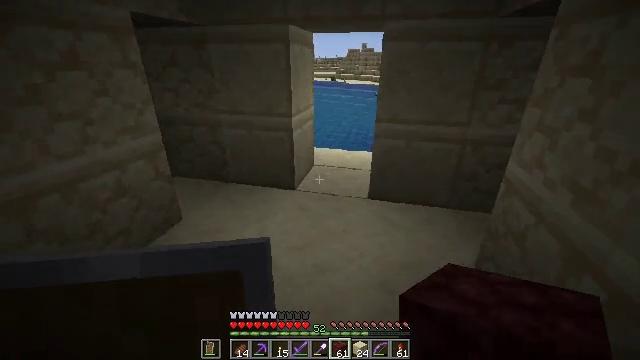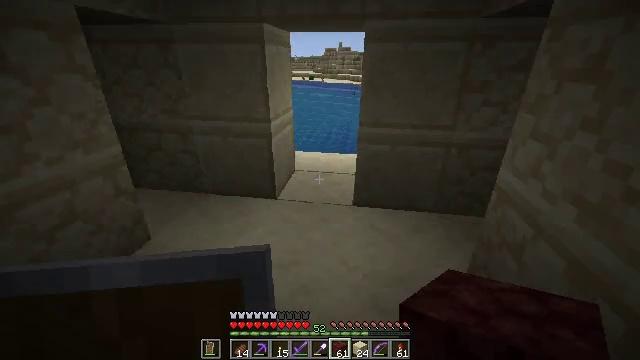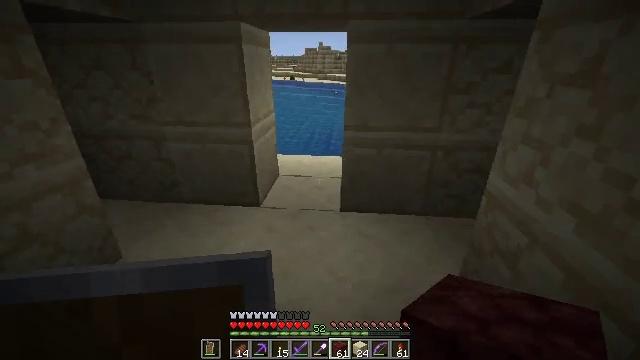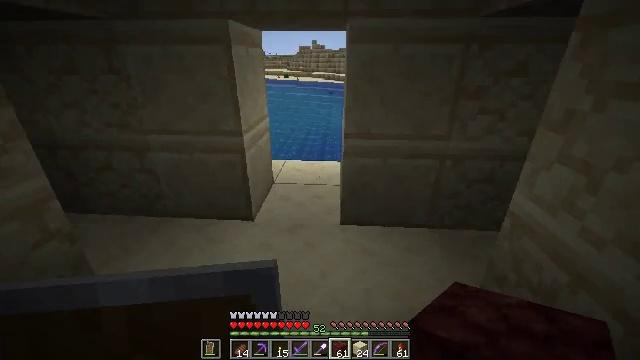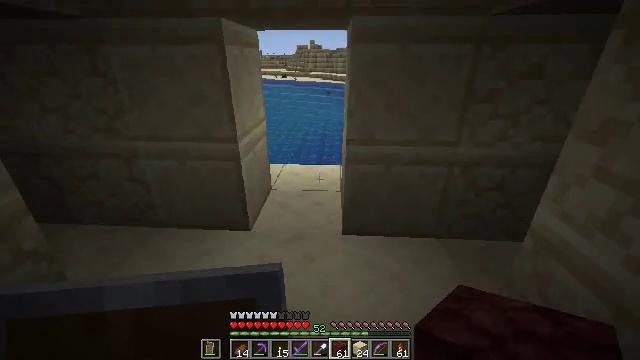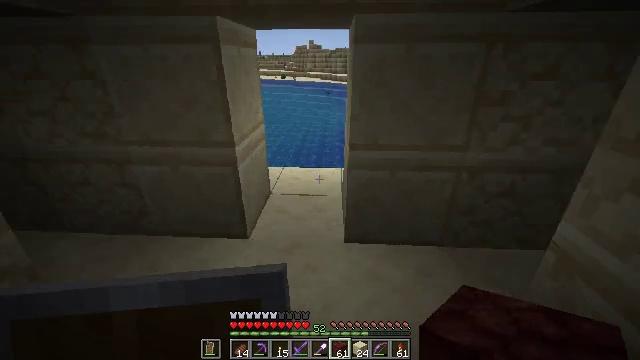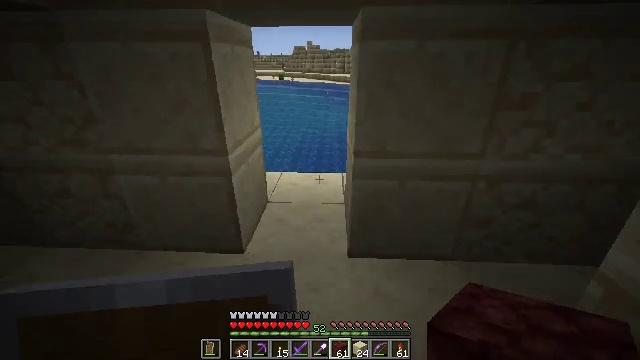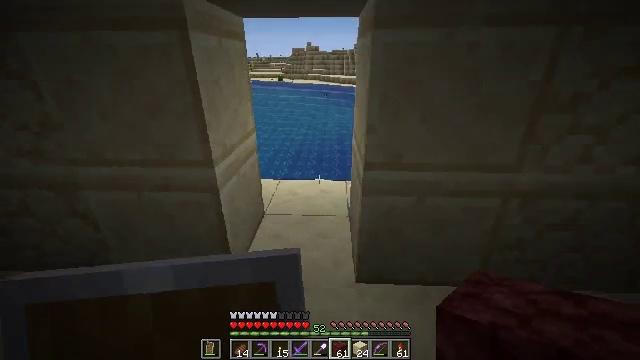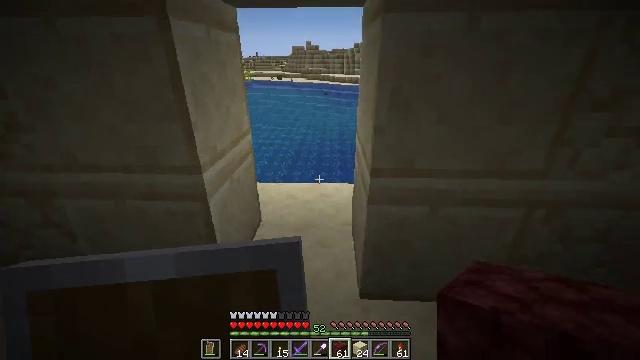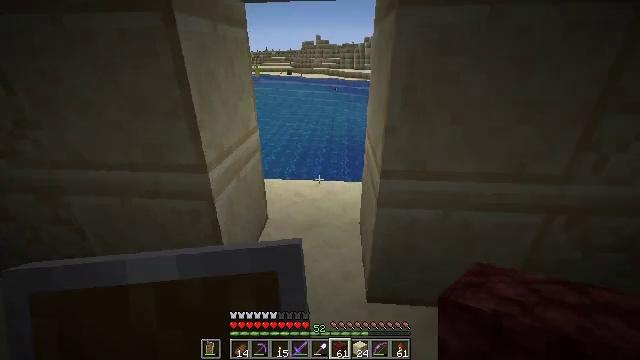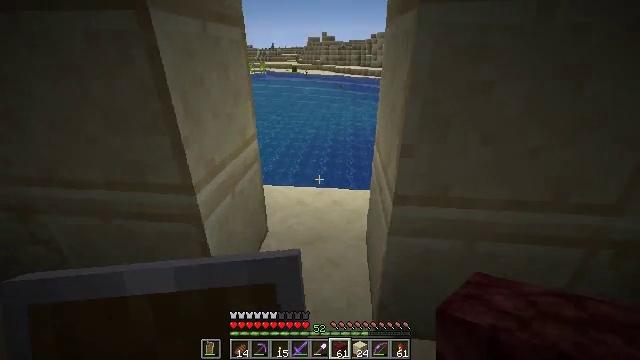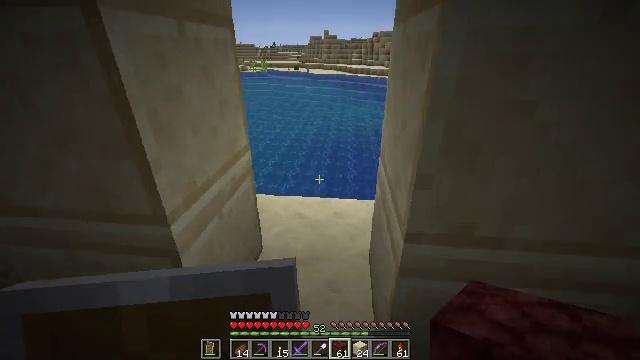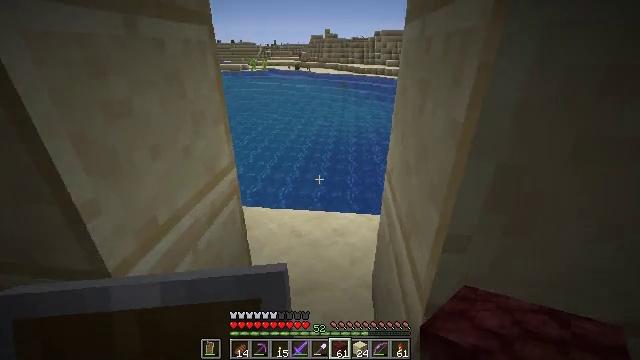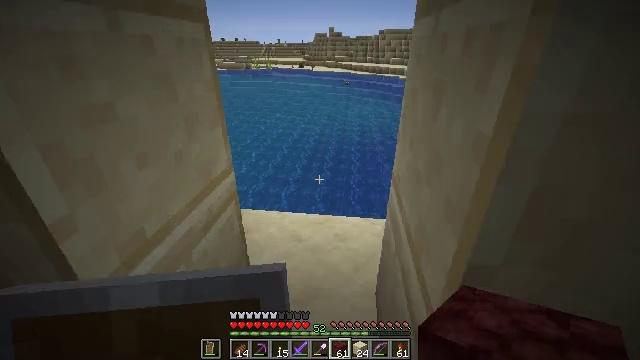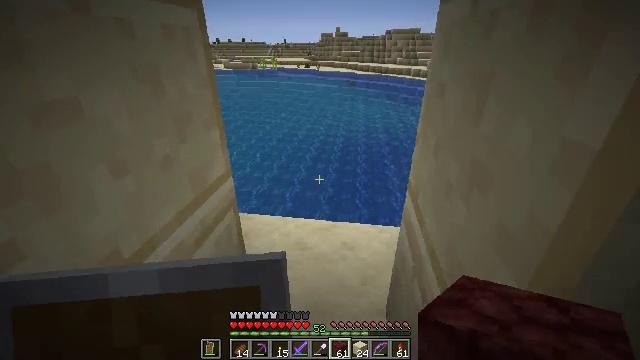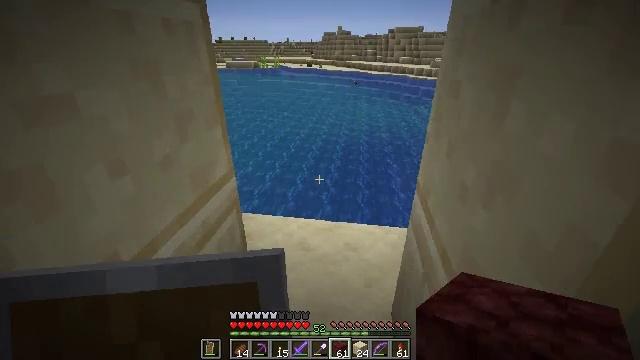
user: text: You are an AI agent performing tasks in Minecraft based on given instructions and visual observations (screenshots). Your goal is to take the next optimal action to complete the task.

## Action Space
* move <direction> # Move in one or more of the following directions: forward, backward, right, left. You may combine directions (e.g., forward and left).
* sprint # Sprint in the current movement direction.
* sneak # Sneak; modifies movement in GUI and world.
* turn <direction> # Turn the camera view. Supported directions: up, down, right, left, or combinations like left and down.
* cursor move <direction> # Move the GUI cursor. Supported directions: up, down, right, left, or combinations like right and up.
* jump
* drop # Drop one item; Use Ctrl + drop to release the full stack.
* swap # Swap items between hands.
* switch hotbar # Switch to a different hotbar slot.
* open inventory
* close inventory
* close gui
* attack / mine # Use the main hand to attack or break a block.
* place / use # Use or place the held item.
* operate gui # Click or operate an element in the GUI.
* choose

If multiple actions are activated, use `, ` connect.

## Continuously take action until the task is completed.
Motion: motion action
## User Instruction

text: Break the brewing stand to collect it.
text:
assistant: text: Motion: move forward, turn right
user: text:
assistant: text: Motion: move forward, turn right
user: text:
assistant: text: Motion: move forward, turn right
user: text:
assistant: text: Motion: move forward
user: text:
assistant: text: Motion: move forward
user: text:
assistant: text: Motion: move forward
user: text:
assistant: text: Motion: move forward
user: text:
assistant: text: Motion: move forward
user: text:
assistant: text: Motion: move forward, turn left
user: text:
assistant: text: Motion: move forward, turn left
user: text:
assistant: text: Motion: move forward
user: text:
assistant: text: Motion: move forward
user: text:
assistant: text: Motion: move forward
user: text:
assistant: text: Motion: move forward, turn left
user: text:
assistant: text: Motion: move forward
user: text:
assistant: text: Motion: move forward
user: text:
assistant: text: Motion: move forward
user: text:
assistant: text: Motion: move forward
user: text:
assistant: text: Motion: move forward
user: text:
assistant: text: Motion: no_op
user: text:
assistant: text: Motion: no_op
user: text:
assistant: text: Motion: turn left
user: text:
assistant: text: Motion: turn left
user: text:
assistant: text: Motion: no_op
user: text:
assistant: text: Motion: no_op
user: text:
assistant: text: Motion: no_op
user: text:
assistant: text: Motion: no_op
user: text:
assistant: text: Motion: no_op
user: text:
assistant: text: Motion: no_op
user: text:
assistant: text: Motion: turn left